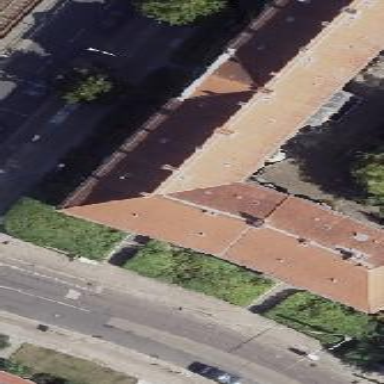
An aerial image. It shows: Apartment building with hipped roof.